Interaction volume radius: 5 \u00c5
Interaction volume height: 20 \u00c5
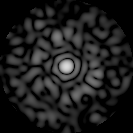
Disorder parameter: 0.8561